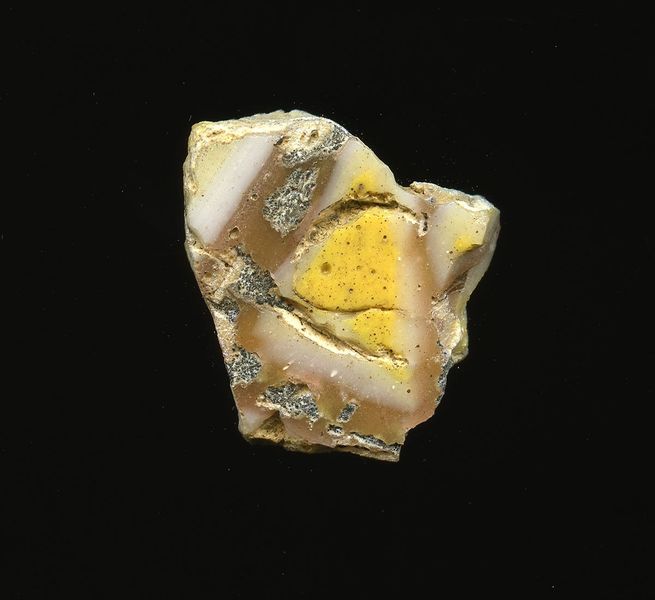
Titel: Fragment eines Gefäßes
Standort: Hamburg
Institution: Museum für Kunst und Gewerbe Hamburg
Schlagwörter: glas, antike, geschnitten, kaiserzeit, gepresst, aufbewahrung, schankgeschirr, gefäß, behälter, frühe kaiserzeit, prinzipat, römische, mittlere, späte